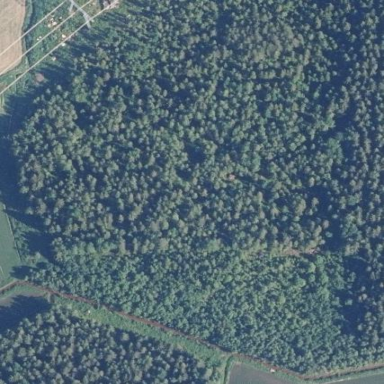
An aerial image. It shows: Serene woodland landscape.